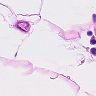
Metastatic tissue present: no